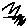
Label: zigzag